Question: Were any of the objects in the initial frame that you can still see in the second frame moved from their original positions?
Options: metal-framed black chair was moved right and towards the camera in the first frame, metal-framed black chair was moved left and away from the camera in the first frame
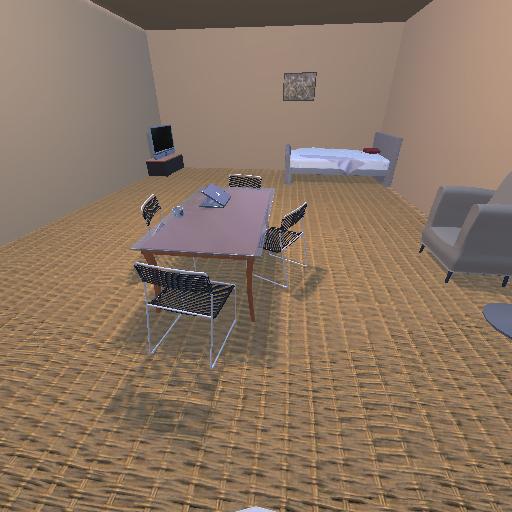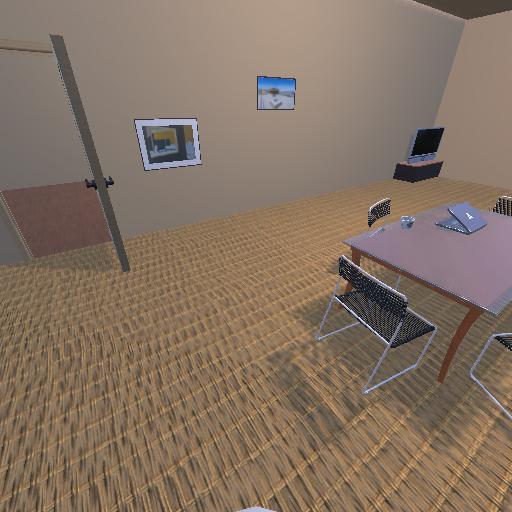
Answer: metal-framed black chair was moved right and towards the camera in the first frame